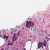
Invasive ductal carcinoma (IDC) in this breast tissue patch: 1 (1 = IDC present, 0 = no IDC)